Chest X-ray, PA view. Patient: 34 years old, sex F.
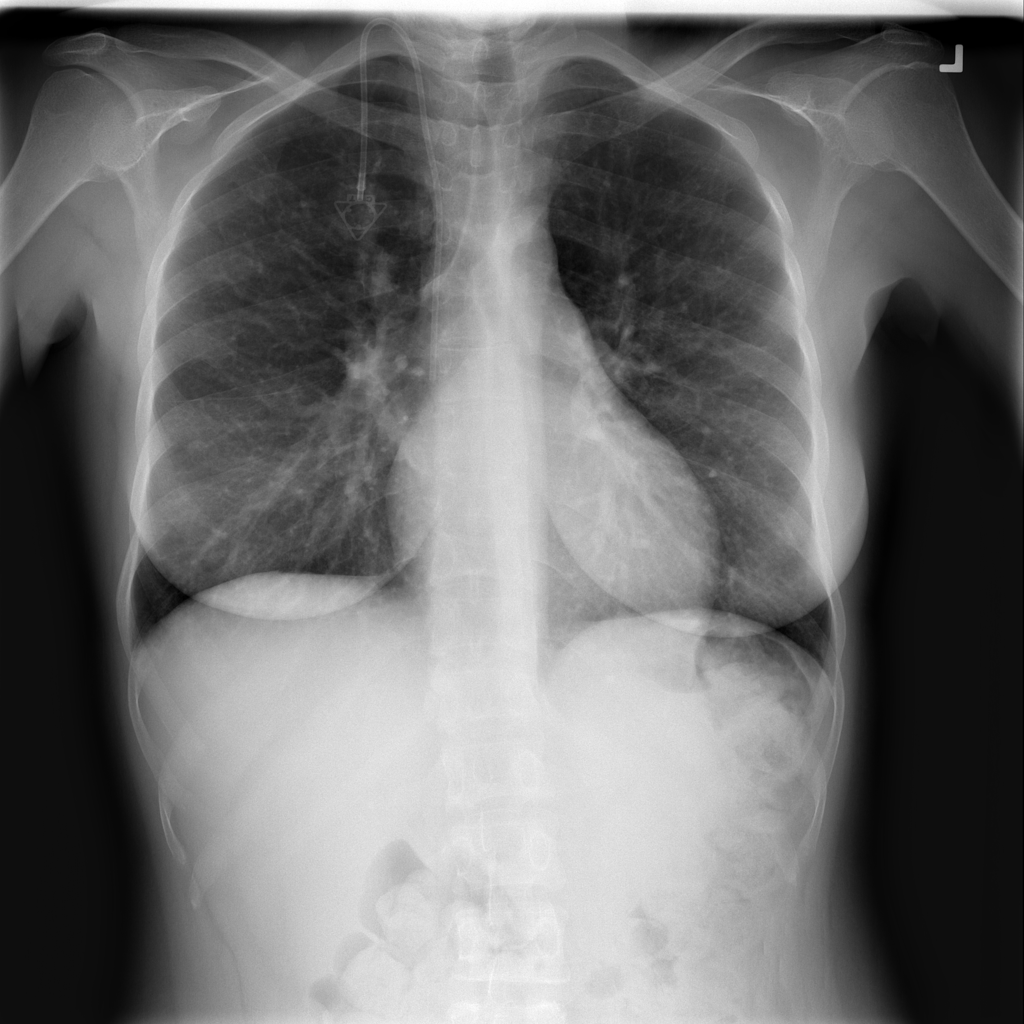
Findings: No Finding